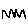
Label: zigzag